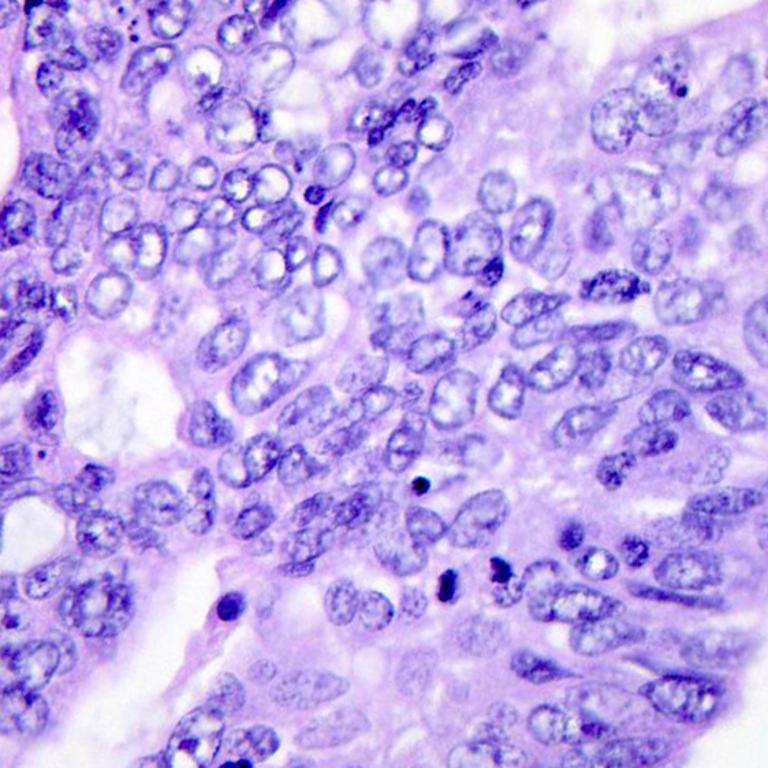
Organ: colon
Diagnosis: adenocarcinomas